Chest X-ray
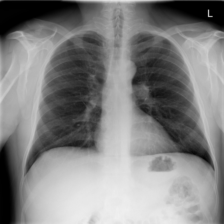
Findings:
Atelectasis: negative
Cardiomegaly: negative
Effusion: negative
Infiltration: negative
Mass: negative
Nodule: negative
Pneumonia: negative
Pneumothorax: negative
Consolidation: negative
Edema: negative
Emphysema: negative
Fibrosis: negative
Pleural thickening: negative
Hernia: negative